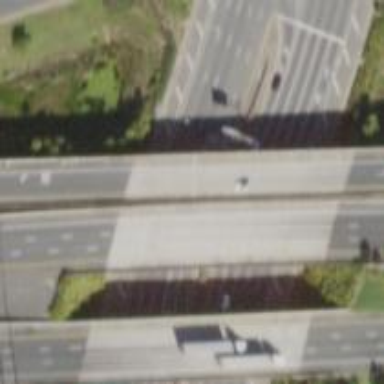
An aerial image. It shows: Motorway link bridge.